Interaction volume radius: 5 \u00c5
Interaction volume height: 20 \u00c5
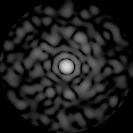
Disorder parameter: 0.8382